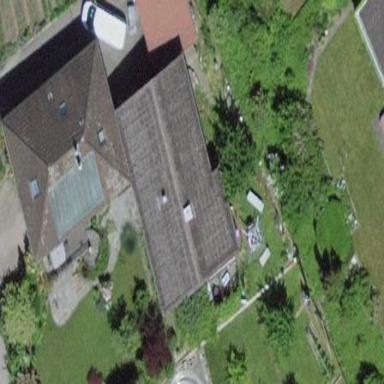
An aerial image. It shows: Residential building.